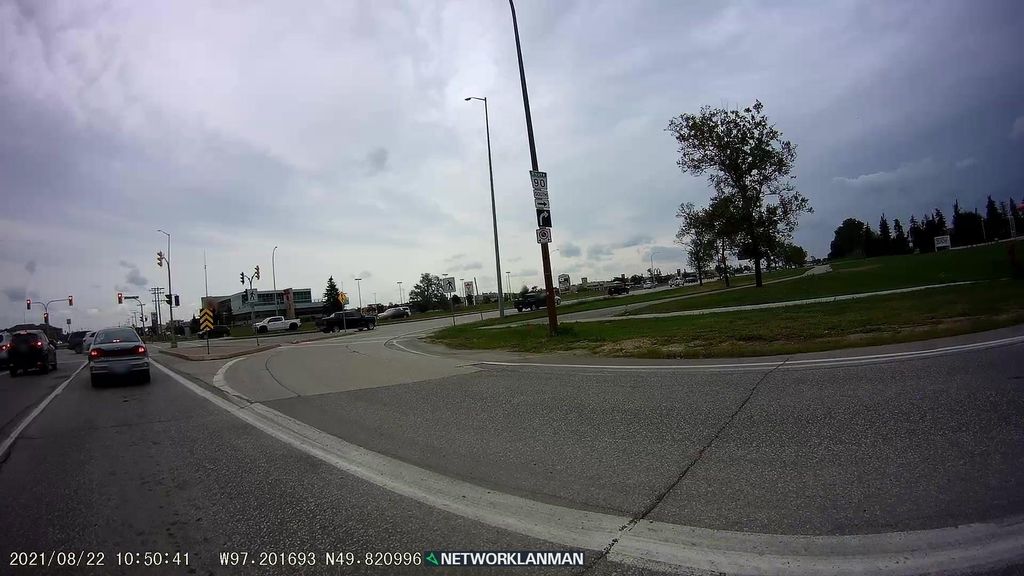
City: winnipeg